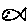
Label: fish